Field crop: maize
Growth stage: 2
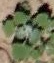
Species: chenopodium